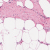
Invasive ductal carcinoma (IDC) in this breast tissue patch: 0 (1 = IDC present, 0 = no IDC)